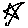
Label: star